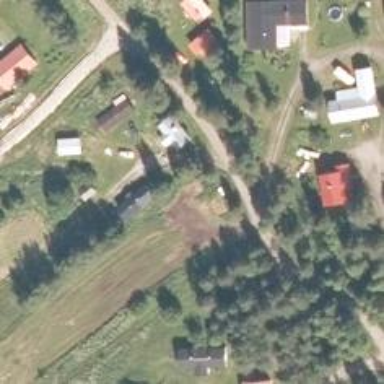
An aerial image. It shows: Small hamlet.